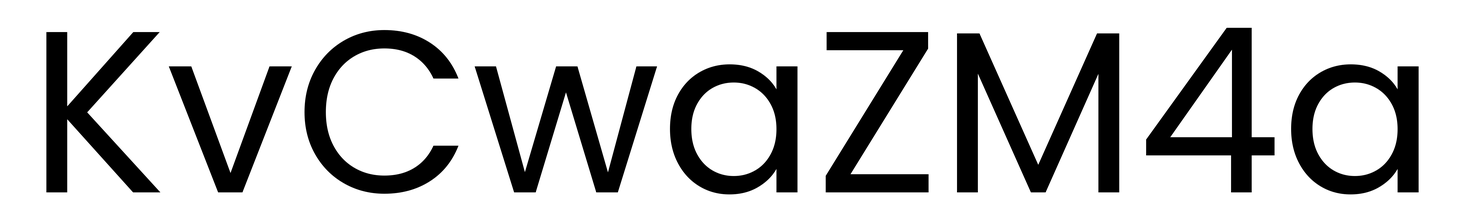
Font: Poppins-Regular